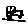
Label: car